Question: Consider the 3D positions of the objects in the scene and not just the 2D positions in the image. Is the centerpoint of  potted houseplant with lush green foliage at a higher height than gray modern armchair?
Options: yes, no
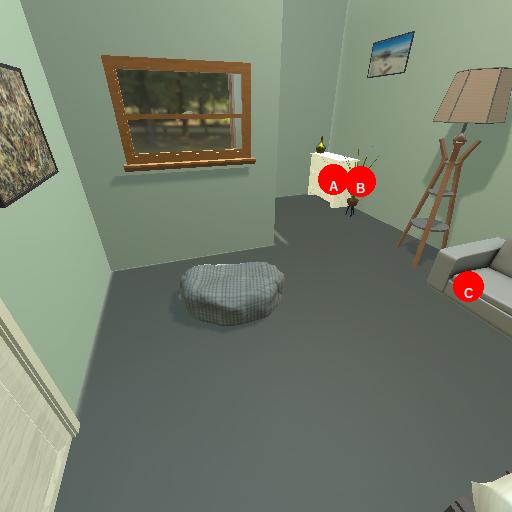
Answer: yes